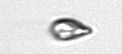
Label: Cryptophyta